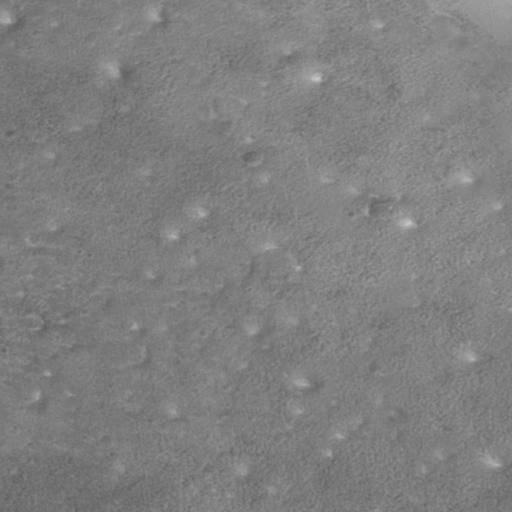
Classes present: Background